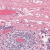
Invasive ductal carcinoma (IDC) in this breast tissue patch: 1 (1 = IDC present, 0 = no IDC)